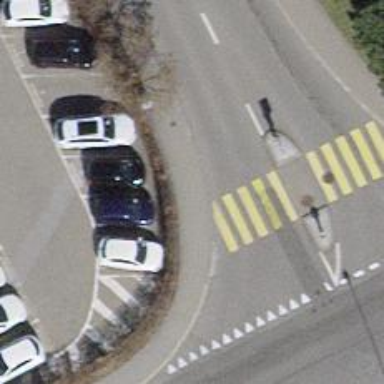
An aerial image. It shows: Asphalt sidewalk.